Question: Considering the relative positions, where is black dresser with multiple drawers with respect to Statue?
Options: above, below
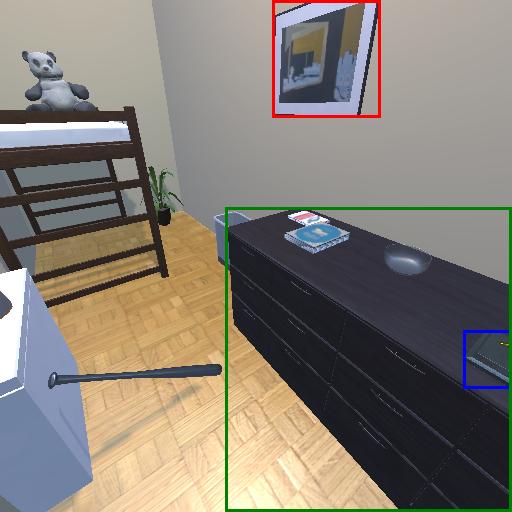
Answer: above